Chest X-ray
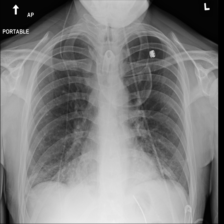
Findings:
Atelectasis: negative
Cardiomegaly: negative
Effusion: negative
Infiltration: positive
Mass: negative
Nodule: negative
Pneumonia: negative
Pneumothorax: negative
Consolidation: negative
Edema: negative
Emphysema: negative
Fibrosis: negative
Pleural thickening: negative
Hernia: negative